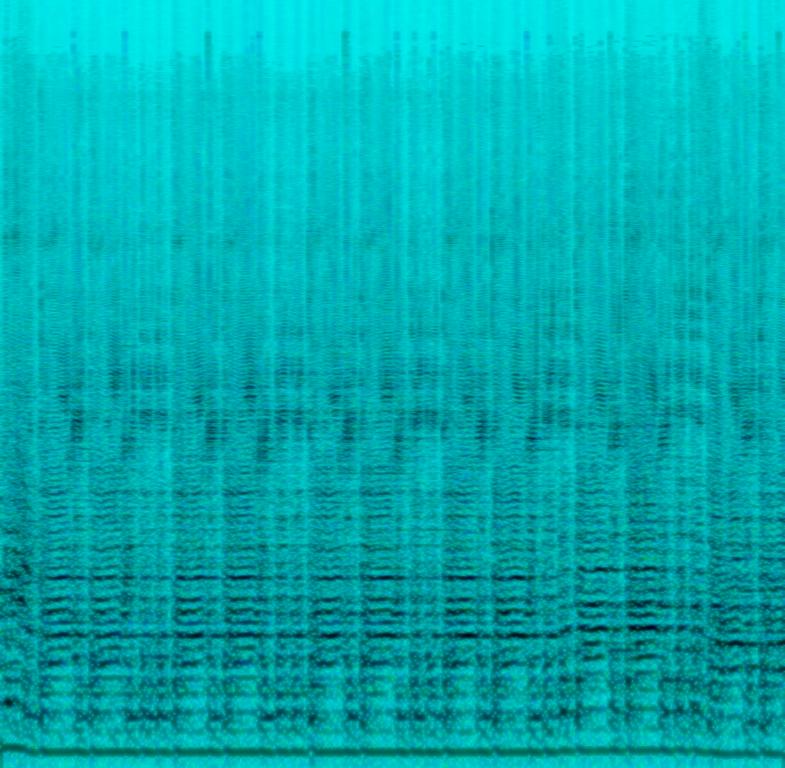
The low quality recording features an uptempo didgeridoo melody. It sounds reverberant, as it was probably played in a medium size room, and the recording is a bit noisy.